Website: bh-photo
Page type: account-selection
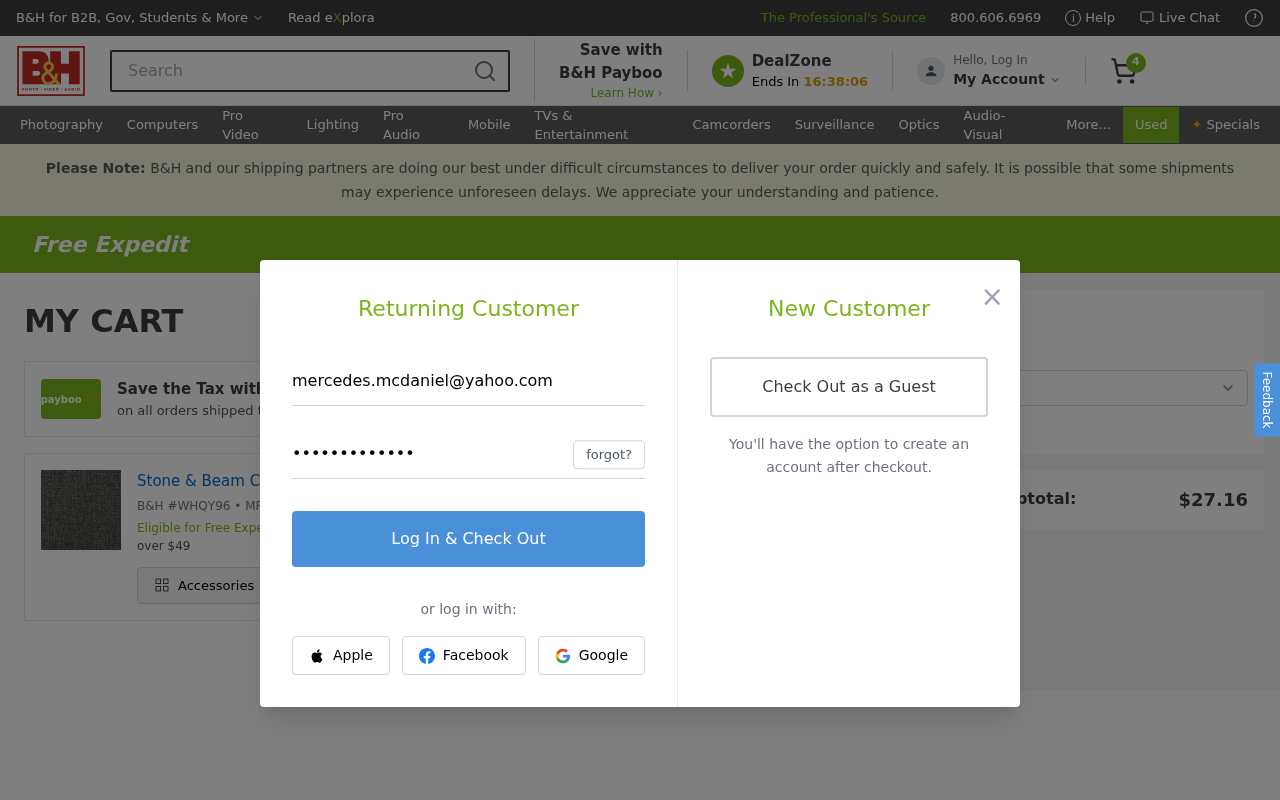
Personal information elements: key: PII_EMAIL
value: mercedes.mcdaniel@yahoo.com
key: PII_POSTCODE
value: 77627
Product elements: key: PRODUCT1_NAME
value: Stone & Beam Charcoal Swatch, Stone & Beam
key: PRODUCT1_QUANTITY
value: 4
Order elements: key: ORDER_NUM_ITEMS
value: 4
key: ORDER_SUBTOTAL
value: $27.16
Search elements: key: HEADER_SEARCH
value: Search
Other elements: key: BH_ITEM_NUMBER
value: WHQY96
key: MFR_NUMBER
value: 76875Q